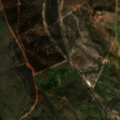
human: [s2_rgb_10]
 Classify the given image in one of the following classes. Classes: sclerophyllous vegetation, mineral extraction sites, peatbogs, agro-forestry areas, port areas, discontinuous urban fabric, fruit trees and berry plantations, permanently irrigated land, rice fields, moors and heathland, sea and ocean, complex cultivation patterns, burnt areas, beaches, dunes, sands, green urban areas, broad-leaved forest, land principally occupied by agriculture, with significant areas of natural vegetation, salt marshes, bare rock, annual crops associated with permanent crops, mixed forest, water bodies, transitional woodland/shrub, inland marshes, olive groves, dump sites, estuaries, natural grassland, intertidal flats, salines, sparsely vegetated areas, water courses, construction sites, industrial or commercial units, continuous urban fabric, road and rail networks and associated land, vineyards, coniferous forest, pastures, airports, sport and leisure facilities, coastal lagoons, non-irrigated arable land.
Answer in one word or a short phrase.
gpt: pastures, agro-forestry areas, broad-leaved forest, transitional woodland/shrub